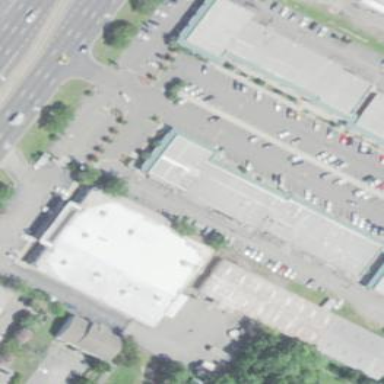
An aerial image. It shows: Retail building.